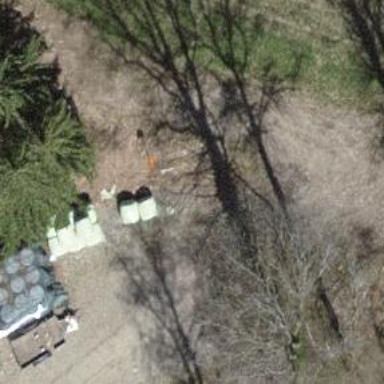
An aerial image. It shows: Aerial marker.